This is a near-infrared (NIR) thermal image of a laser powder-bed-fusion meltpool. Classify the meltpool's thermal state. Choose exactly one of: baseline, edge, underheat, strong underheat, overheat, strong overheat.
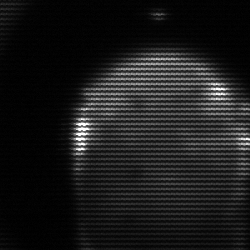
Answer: edge